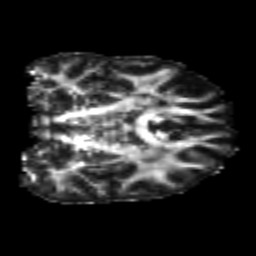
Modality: FA
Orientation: coronal
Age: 23
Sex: female
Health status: healthy
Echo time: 0.074 s